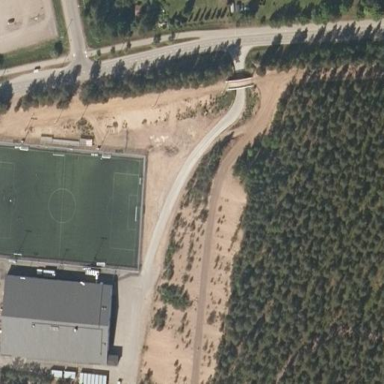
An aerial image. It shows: Soccer pitch with grass paver surface for leisure sports.